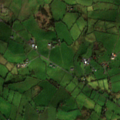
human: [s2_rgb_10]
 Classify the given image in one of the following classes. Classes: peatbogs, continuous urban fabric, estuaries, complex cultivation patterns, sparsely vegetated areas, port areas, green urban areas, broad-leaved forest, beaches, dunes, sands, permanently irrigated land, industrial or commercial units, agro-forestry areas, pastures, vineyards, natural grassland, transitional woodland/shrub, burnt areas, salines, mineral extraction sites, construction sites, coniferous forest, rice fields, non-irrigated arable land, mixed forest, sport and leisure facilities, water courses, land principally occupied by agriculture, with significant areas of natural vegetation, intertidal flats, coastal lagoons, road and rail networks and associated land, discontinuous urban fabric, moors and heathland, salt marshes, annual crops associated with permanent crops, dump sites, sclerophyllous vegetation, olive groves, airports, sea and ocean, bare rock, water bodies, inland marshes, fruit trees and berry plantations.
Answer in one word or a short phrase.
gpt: pastures